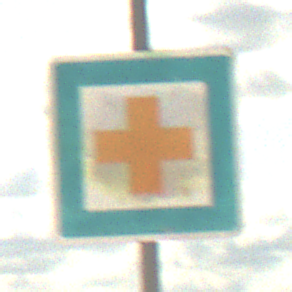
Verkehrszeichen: ErsteHilfe
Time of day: Midday
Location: Outdoor (Beach)
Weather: PartlyCloudy
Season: NotSpecified
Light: Natural